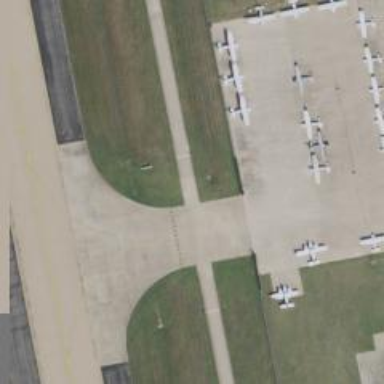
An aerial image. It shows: Image of taxiway at airport.